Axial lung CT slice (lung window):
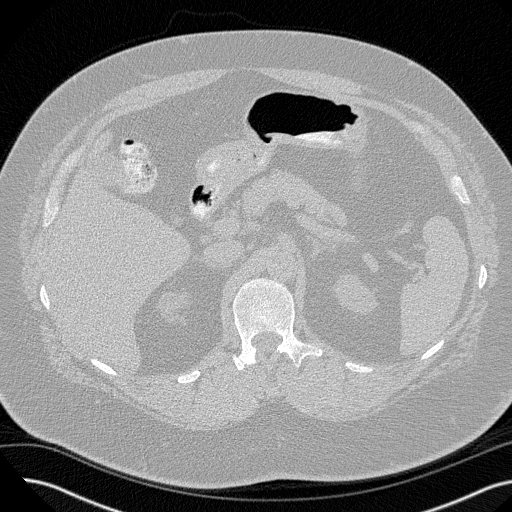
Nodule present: no